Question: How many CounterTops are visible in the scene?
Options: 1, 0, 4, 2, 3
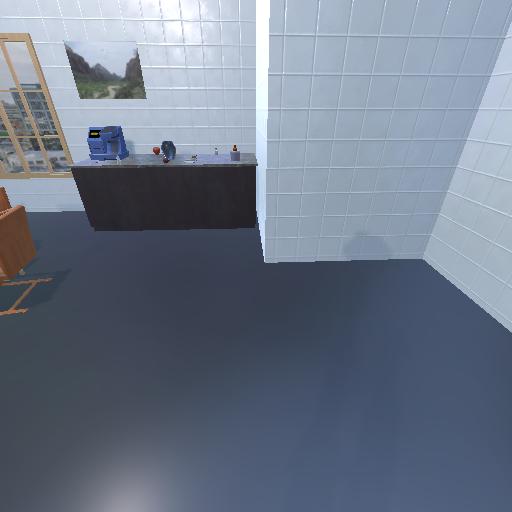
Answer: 1